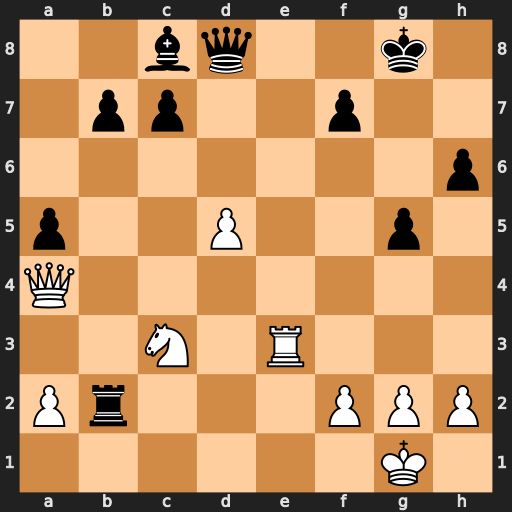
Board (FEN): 2bq2k1/1pp2p2/7p/p2P2p1/Q7/2N1R3/Pr3PPP/6K1
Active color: w
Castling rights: -
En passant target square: -
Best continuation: Re8+ Qxe8 Qxe8+